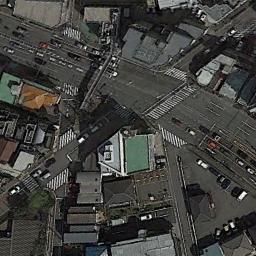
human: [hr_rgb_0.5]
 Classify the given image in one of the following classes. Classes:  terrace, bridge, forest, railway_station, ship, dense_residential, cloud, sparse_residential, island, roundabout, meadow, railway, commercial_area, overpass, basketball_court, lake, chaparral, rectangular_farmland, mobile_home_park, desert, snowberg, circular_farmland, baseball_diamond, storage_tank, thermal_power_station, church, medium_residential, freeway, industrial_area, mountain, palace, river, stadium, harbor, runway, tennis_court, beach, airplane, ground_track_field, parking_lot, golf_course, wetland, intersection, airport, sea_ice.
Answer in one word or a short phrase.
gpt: intersection